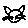
Label: cat